Question: i tried to build the following sample plot (see <URL>:
- the numbers on the axis (the numbers, not sure how it is called in english) should be directly on the x/y axis (x=0 and y=0). at the moment i am using hline and vline to "add" the axis. Is there a way to move the whole axis?
- the axis labels are next to the axis, but should be at the end of the axis as in the sample image. I am not sure if there is a solution for that. Tried to find the solution in the books of wickham and chang, but failed. not sure if such a plot is possible with ggplot2.
Sorry for the links, as a new user i am not allowed to post images :(
thanks a lot
simon!
'''
library(ggplot2)
circleFun <- function(center = c(0,0),diameter = 1, npoints = 100){
r = diameter / 2
tt <- seq(0,2*pi,length.out = npoints)
xx <- center[1] + r * cos(tt)
yy <- center[2] + r * sin(tt)
return(data.frame(x = xx, y = yy))
}
# sample data for yellow
colorvals <- data.frame(file = 'Yellow.csv', L = 88.94026, a = -9.<PHONE>, b=88.77139)
# build the circles for the plot
r20 <- circleFun(center = c(0, 0), diameter = 40, npoints = 100)
r40 <- circleFun(center = c(0, 0), diameter = 80, npoints = 100)
r60 <- circleFun(center = c(0, 0), diameter = 120, npoints = 100)
r80 <- circleFun(center = c(0, 0), diameter = 160, npoints = 100)
r100 <- circleFun(center = c(0, 0), diameter = 200, npoints = 100)
r120 <- circleFun(center = c(0, 0), diameter = 240, npoints = 100)
dat <- rbind(r20, r40, r60, r80, r100, r120)
# plot the data
ggplot(data = dat, aes(x, y)) +
geom_path() +
geom_hline() +
geom_vline() +
theme(legend.position = c(1,0), legend.justification=c(1,0)) +
xlab("a* (Grun/Rot)") +
ylab("b* (Gelb/Blau)") +
labs(colour="L*") +
geom_point(data = colorvals, aes(x = a, y = b), size=3) +
geom_text(data = colorvals, aes(x = a, y = b, label = gsub(".csv", "", file)), size = 3, vjust=0,hjust=1.2)
'''

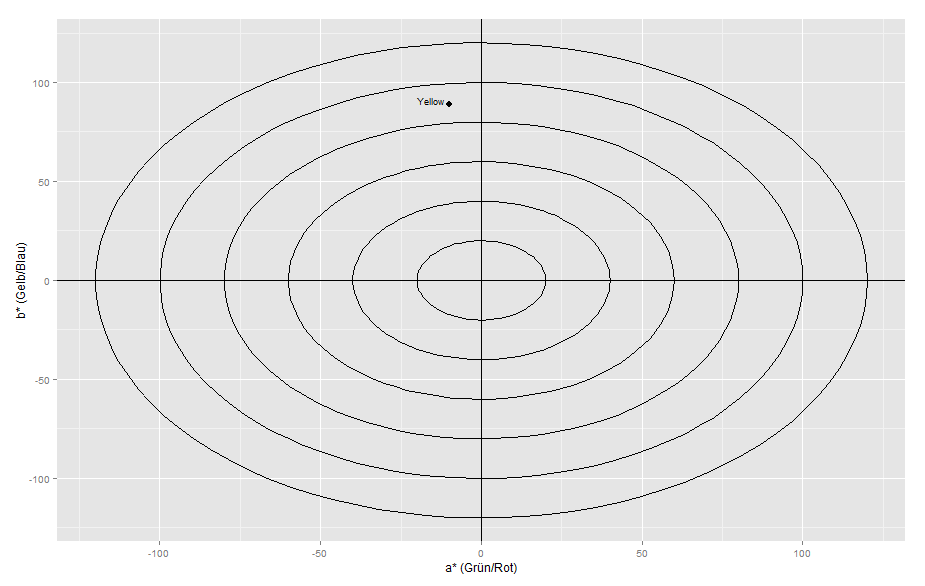
Answer: moving the whole axis inside the plot panel is not straight-forward (arguably for good reasons). You can do it like this,
'''
g <- ggplotGrob(p)
library(gtable)
# move the axis up in the gtable
g$layout[g$layout$name == "axis-b", c("t", "b")] <-
g$layout[g$layout$name == "panel", c("t", "b")]
# extract the axis gTree and modify its viewport
a <- g$grobs[[which(g$layout$name == "axis-b")]]
a$vp <- modifyList(a$vp, list(y=unit(0.5, "npc")))
g$grobs[[which(g$layout$name == "axis-b")]] <- a
g$layout[g$layout$name == "axis-l", c("l", "r")] <-
g$layout[g$layout$name == "panel", c("l", "r")]
# extract the axis gTree and modify its viewport
b <- g$grobs[[which(g$layout$name == "axis-l")]]
b$vp <- modifyList(b$vp, list(x=unit(0.5, "npc")))
g$grobs[[which(g$layout$name == "axis-l")]] <- b
#grid.newpage()
#grid.draw(g)
## remove all cells but panel
panel <- g$layout[g$layout$name == "panel",]
gtrim <- g[panel$b, panel$r]
## add new stuff
gtrim <- gtable_add_rows(gtrim, unit(1,"line"), pos=0)
gtrim <- gtable_add_rows(gtrim, unit(1,"line"), pos=-1)
gtrim <- gtable_add_cols(gtrim, unit(1,"line"), pos=0)
gtrim <- gtable_add_cols(gtrim, unit(1,"line"), pos=-1)
gtrim <- gtable_add_grob(gtrim, list(textGrob("top"),
textGrob("left", rot=90),
textGrob("right", rot=90),
textGrob("bottom")),
t=c(1,2,2,3),
l=c(2,1,3,2))
grid.newpage()
grid.draw(gtrim)
'''